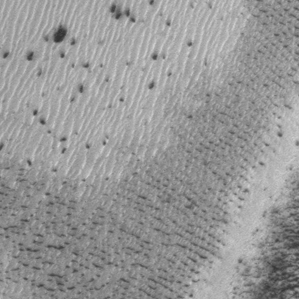
Label: frost